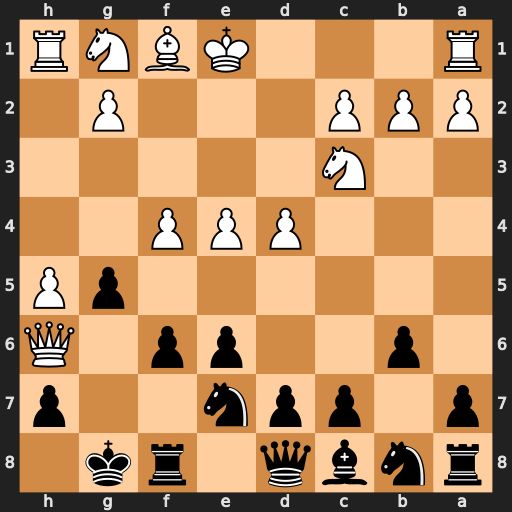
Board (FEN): rnbq1rk1/p1ppn2p/1p2pp1Q/6pP/3PPP2/2N5/PPP3P1/R3KBNR
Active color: b
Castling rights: KQ
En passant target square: -
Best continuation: Kh8 fxg5 Ng8 Qxf8 Qxf8